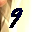
Label: 9